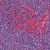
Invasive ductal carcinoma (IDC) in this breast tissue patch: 1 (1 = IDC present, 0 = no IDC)